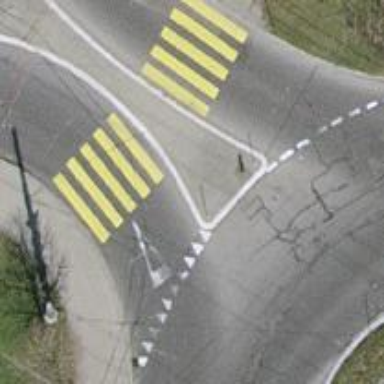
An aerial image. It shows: Footway that serves as traffic island.